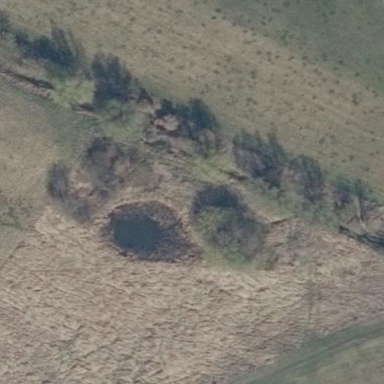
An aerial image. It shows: Wetland area characterized by wet meadow.